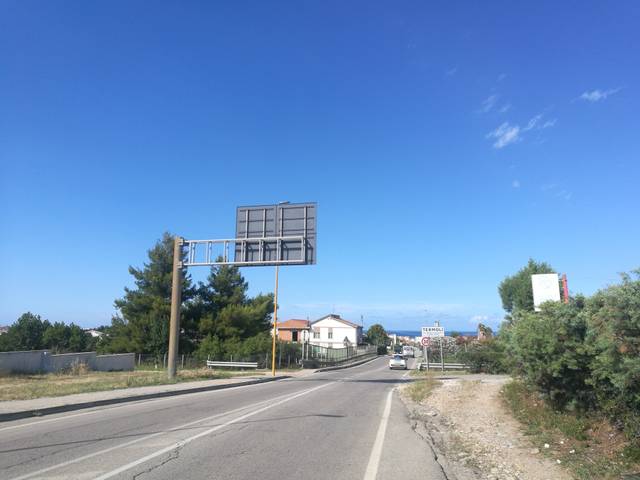
Region: Italy
Coordinates: 41.984, 14.988